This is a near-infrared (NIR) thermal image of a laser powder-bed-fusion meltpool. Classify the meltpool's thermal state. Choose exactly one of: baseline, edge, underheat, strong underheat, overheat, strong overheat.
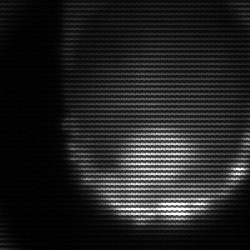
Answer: edge